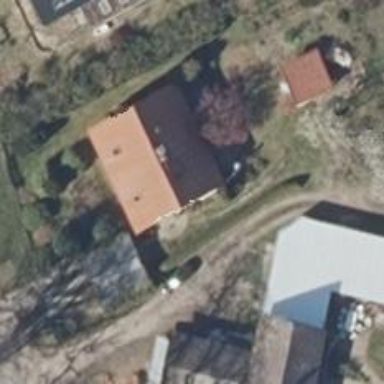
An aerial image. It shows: Simple house.